Question: Hi All I am Using a GridView Tool From The Android To Display The Image As A menu
I am Using this Code in A class I Name It 'ImageAdapter' extends 'BaseAdapter'

I've Use This Code Bellow
'''
package com.example.gridviewtest;
import com.example.gridviewtest.R;
import android.view.View;
import android.view.ViewGroup;
import android.widget.BaseAdapter;
import android.content.Context;
import android.widget.GridView;
import android.widget.ImageView;
public class ImageAdapter extends BaseAdapter {
private Context mContext;
public Integer[] mThumbIds =
{
R.drawable.pic1, R.drawable.pic2, R.drawable.pic3,
R.drawable.pic4, R.drawable.pic5, R.drawable.pic6,
R.drawable.pic7, R.drawable.pic8, R.drawable.pic9
};
public ImageAdapter(Context c){
mContext = c;
}
@Override
public int getCount() {
return mThumbIds.length;
}
@Override
public Object getItem(int position) {
return mThumbIds[position];
}
@Override
public long getItemId(int position) {
return 0;
}
@Override
public View getView(int position, View convertView, ViewGroup parent) {
ImageView imageView = new ImageView(mContext);
imageView.setImageResource(mThumbIds[position]);
imageView.setScaleType(ImageView.ScaleType.CENTER_CROP);
imageView.setLayoutParams(new GridView.LayoutParams(200, 200));
return imageView;
}
}
'''
I try to use a
'''
imageView.setText("Something");
'''
but it doesn't Works With Me
the require is to add a caption under a picture in a cell
Can You Help Me On This ...
Best Regards ...
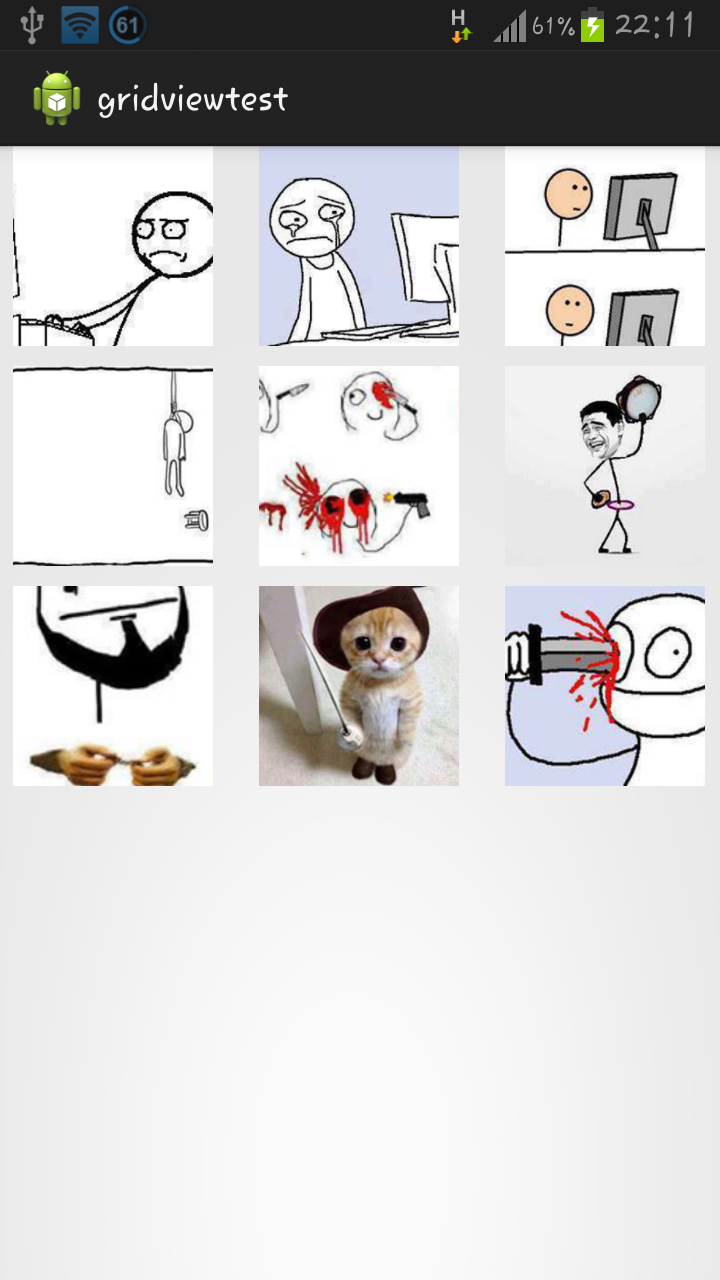
Answer: You could use a custom adapter (as for a listView):
'''
public class CustomAdapter extends ArrayAdapter<Integer> {
Activity context;
ArrayList<Integer> objects;
public CustomAdapter(Activity context, ArrayList<Integer> objects) {
super(context, R.layout.row, objects);
this.context = context;
this.objects = objects;
}
@Override
public View getView(int position, View convertView, ViewGroup parent) {
if (convertView == null) {
LayoutInflater inflater = (LayoutInflater) context.getSystemService(Context.LAYOUT_INFLATER_SERVICE);
convertView = inflater.inflate(R.layout.row, parent, false);
}
ImageView i = (ImageView) convertView.findViewById(R.id.icon);
i.setBackgroundResource(objects.get(position));
TextView t = (TextView) convertView.findViewById(R.id.title);
t.setText("title");
return convertView;
}
}
'''
And of course you will set this it as an adapter for the gridView.
Of course instead of 'ArrayAdapter<Integer>' you could be extending 'ArrayAdapter<YourHolder>'.
'''
class YourHolder {
public int ID;
public String title;
}
'''
activity_main.xml
'''
<RelativeLayout xmlns:android="http://schemas.android.com/apk/res/android"
xmlns:tools="http://schemas.android.com/tools"
android:layout_width="match_parent"
android:layout_height="match_parent"
tools:context=".MainActivity" >
<GridView
android:id="@+id/grid_view"
android:layout_width="match_parent"
android:layout_height="wrap_content"
android:numColumns="3"
android:gravity="center_horizontal"
android:horizontalSpacing="10dp"
android:verticalSpacing="10dp"
android:padding="10dp"
android:background="#600000ff"
/>
</RelativeLayout>
'''
grid_item_layout.xml
'''
<?xml version="1.0" encoding="utf-8"?>
<LinearLayout xmlns:android="http://schemas.android.com/apk/res/android"
android:layout_width="wrap_content"
android:layout_height="wrap_content"
android:orientation="vertical"
android:background="#6000ff00"
android:padding="4dp">
<TextView
android:id="@+id/label"
android:layout_width="wrap_content"
android:layout_height="wrap_content"
android:text="label"
android:layout_gravity="center_horizontal"/>
<FrameLayout
android:id="@+id/holder"
android:layout_width="100dp"
android:layout_height="100dp">
<ImageView
android:id="@+id/image"
android:layout_width="match_parent"
android:layout_height="match_parent"
android:scaleType="centerCrop"/>
</FrameLayout>
</LinearLayout>
'''
CustomAdapter.class
'''
public class CustomAdapter extends ArrayAdapter<Integer> {
private Activity context;
private ArrayList<Integer> objects;
public CustomAdapter(Activity context, ArrayList<Integer> objects) {
super(context, R.layout.grid_item_layout, objects);
this.context = context;
this.objects = objects;
}
@Override
public View getView(int position, View convertView, ViewGroup parent) {
if(convertView == null){
LayoutInflater i = (LayoutInflater) context.getSystemService(Context.LAYOUT_INFLATER_SERVICE);
convertView = (View) i.inflate(R.layout.grid_item_layout, parent, false);
}
TextView t = (TextView) convertView.findViewById(R.id.label);
ImageView i = (ImageView) convertView.findViewById(R.id.image);
t.setText("label " + position);
i.setImageResource(objects.get(position));
return convertView;
}
'''
MainActivity
'''
public class MainActivity extends Activity {
@Override
protected void onCreate(Bundle savedInstanceState) {
super.onCreate(savedInstanceState);
setContentView(R.layout.activity_main);
GridView g = (GridView) findViewById(R.id.grid_view);
CustomAdapter adapter = new CustomAdapter(this, getData());
g.setAdapter(adapter);
}
public ArrayList<Integer> getData(){
ArrayList<Integer> list = new ArrayList<Integer>();
list.add(R.drawable.pic1);
// add 2 - 11
list.add(R.drawable.pic12);
return list;
}
}
'''
Final look:

Note: From my experience when there are a lot of pictures in the gridView scrolling becomes slow and laggy, however it's not the topic of your question, so in case it's also a problem, please see <URL>